Question: I am struggeling with a good solution for the following problem:

As you can see I have a table with evaluation criterias on the one side and I have a score on the other side. So, 'IF the score is between a certain value then a symbol(like --,-,+/-,+ or ++) should be take'.
Atm my "best" solution is to do it simply by hand. However, my score column is around 100 rows long, which takes lots of time. Furthermore, if my score column changes, then I have to start again...
Any suggestion how to do that automatically in excel?
I really appreciate your replies!
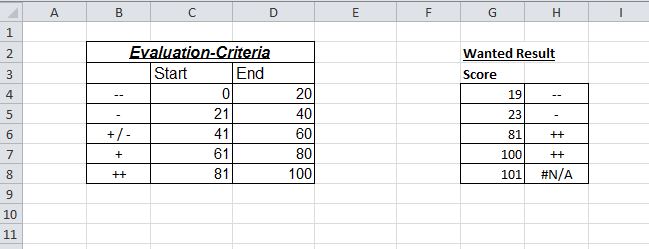
Answer: You can try this formula in :
'''
=IFERROR(INDEX($B$4:$B$8,MATCH(1,(G4>=$C$4:$C$8)*(G4<=$D$4:$D$8),0)),"NOT FOUND")
'''
Then copy/drag down the formula.